Question: In numpy, I can index in the following:
'''
a = np.random.randn(2,2,3)
b = np.eye(2,2).astype(np.uint8)
c = np.eye(2,2).astype(np.uint8)
print(a)
print("diff")
print(a[b,c,:])
'''
, in which a[b, c, :] is a tensor of 2*2.
'''
[[[-1.<PHONE> 0.70149058 0.55268617]
[ 2.56941124 1.<PHONE> -0.<PHONE>]]
[[-0.<PHONE> 0.<PHONE> 2.<PHONE>]
[-0.68017558 -0.91788125 <PHONE> ]]]
diff
[[[-0.68017558 -0.91788125 <PHONE> ]
[-1.<PHONE> 0.70149058 0.55268617]]
[[-1.<PHONE> 0.70149058 0.55268617]
[-0.68017558 -0.91788125 <PHONE> ]]]
'''
But in Pytorch, I could not do the index in the same way like 'a[b,c,:]'. Who knows how to do this. Thanks~

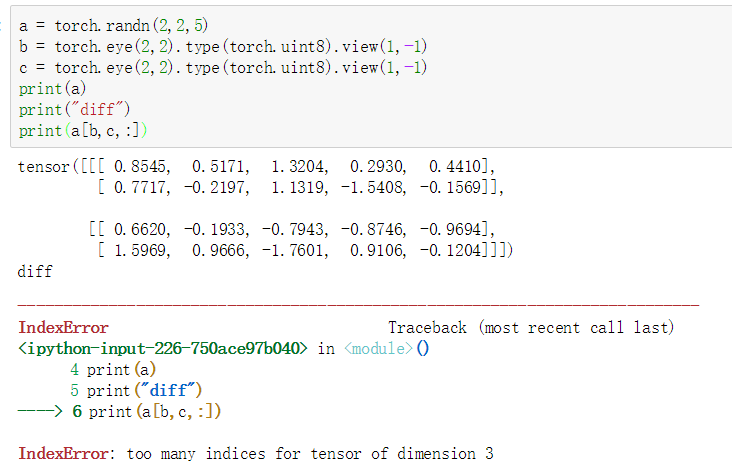
Answer: Indexing in PyTorch is almost similar to numpy.
'''
a = torch.randn(2, 2, 3)
b = torch.eye(2, 2, dtype=torch.long)
c = torch.eye(2, 2, dtype=torch.long)
print(a)
print(a[b, c, :])
'''
---
'''
tensor([[[ 1.2471, 1.6571, -2.0504],
[-1.7502, 0.5747, -0.3451]],
[[-0.4389, 0.4482, 0.7294],
[-1.3051, 0.6606, -0.6960]]])
tensor([[[-1.3051, 0.6606, -0.6960],
[ 1.2471, 1.6571, -2.0504]],
[[ 1.2471, 1.6571, -2.0504],
[-1.3051, 0.6606, -0.6960]]])
'''